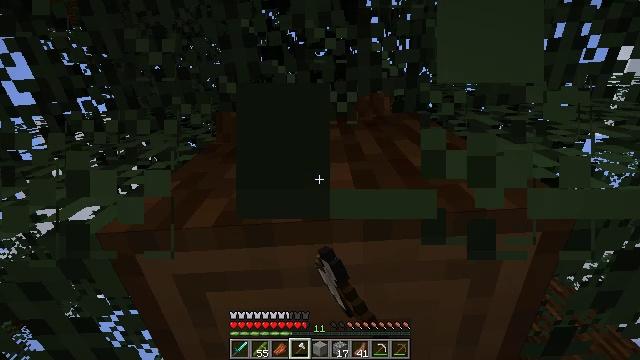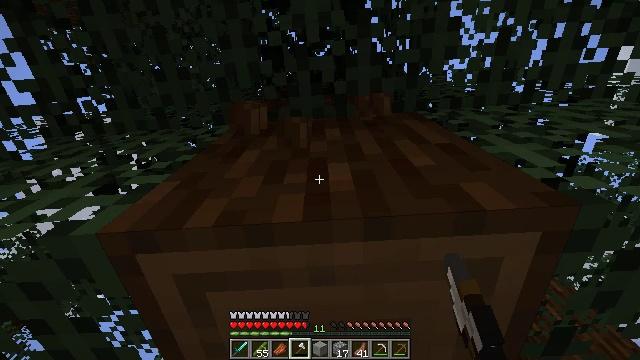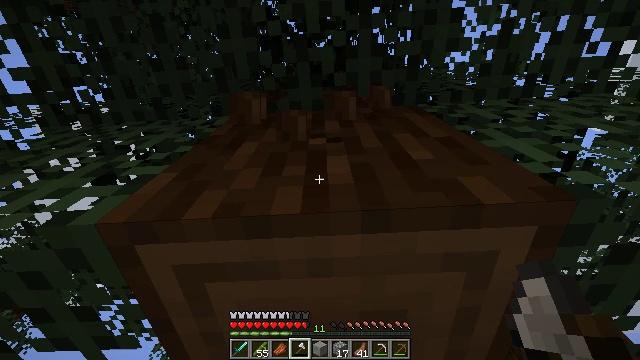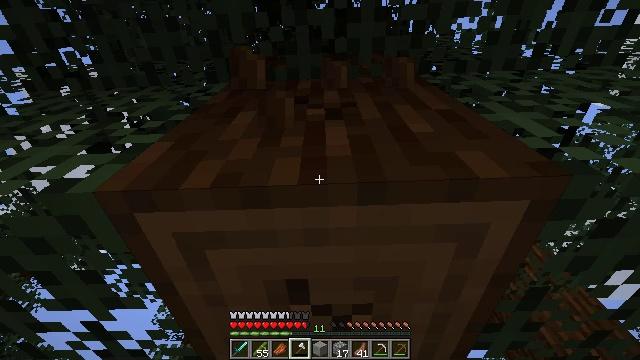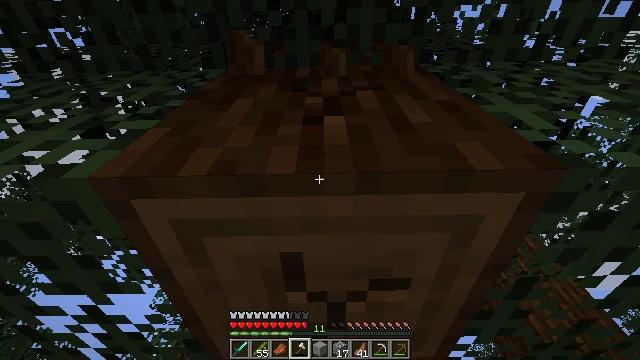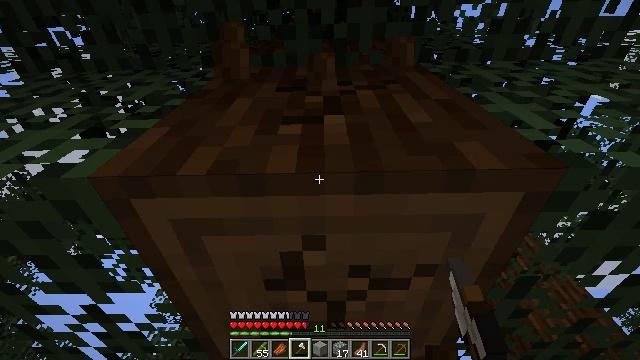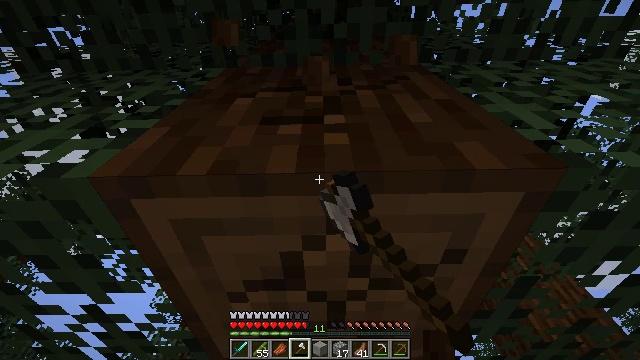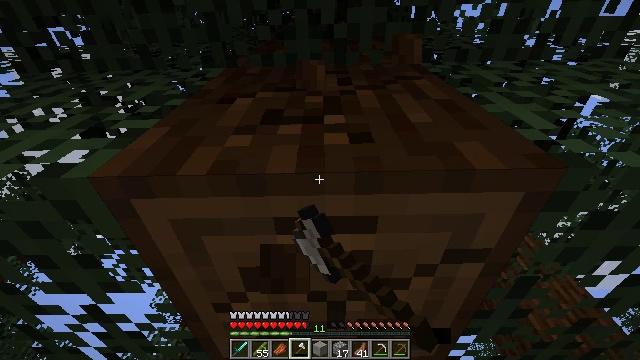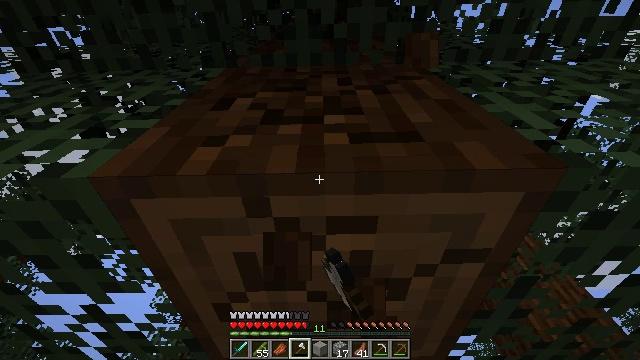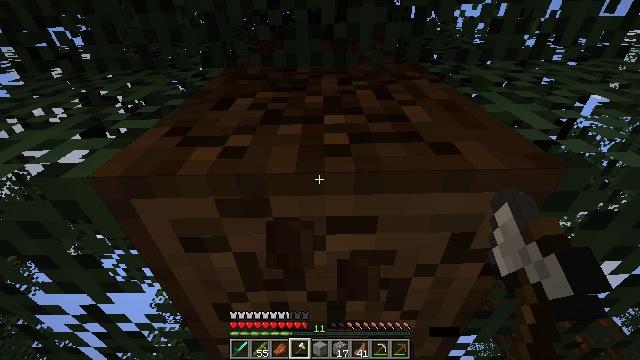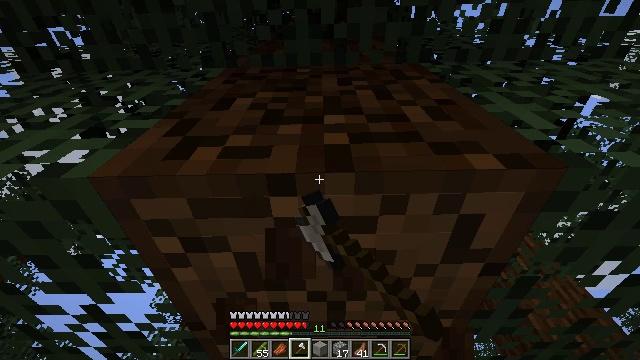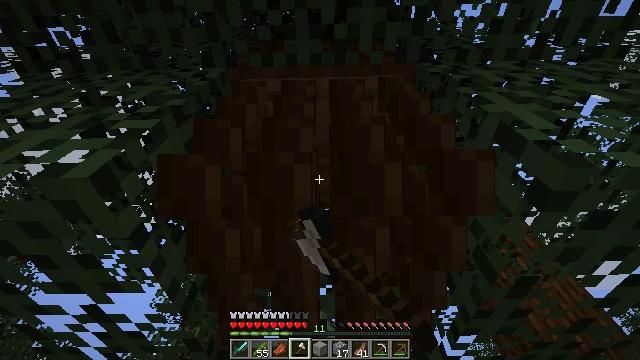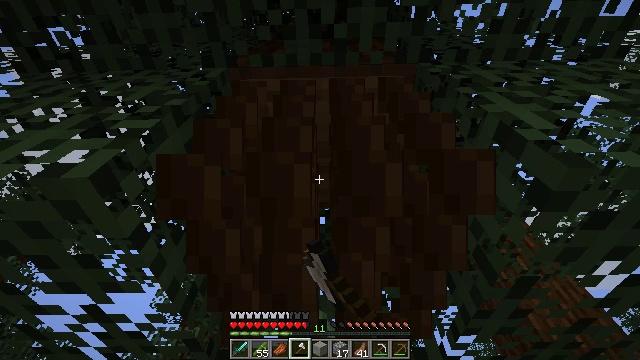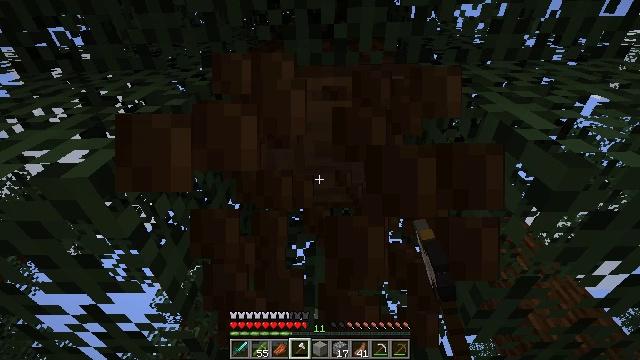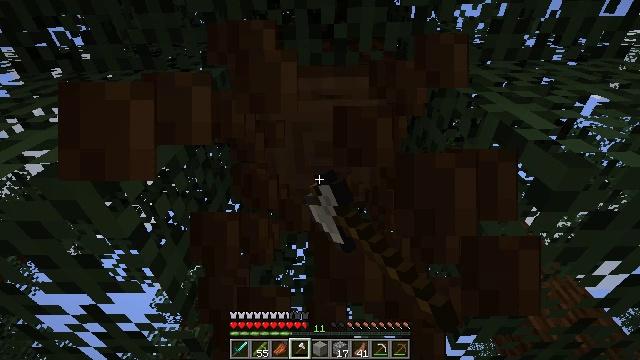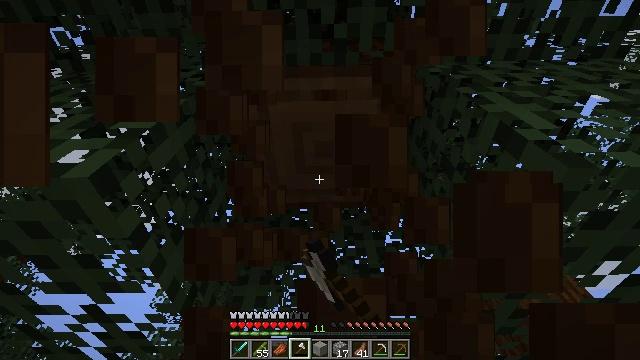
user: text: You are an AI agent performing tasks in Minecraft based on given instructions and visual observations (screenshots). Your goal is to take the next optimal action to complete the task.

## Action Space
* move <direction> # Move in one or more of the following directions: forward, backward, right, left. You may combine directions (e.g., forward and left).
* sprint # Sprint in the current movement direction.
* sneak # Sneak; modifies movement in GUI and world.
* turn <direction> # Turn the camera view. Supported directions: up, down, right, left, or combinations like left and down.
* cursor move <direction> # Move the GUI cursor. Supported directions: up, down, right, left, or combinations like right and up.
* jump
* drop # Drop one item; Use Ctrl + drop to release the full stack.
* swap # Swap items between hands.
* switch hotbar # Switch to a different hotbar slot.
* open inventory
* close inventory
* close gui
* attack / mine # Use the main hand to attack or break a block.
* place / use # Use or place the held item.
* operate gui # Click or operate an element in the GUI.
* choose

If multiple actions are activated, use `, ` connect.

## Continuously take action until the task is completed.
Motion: motion action
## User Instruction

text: Harvest the spruce log from a tree trunk.
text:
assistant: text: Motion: attack / mine
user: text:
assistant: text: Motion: turn down, attack / mine
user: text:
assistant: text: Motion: turn right and down, attack / mine
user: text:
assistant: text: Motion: turn right and down, attack / mine
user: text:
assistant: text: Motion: attack / mine
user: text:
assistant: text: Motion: attack / mine
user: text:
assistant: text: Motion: attack / mine
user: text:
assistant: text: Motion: attack / mine
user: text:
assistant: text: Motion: attack / mine
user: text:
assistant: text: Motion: attack / mine
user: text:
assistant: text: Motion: attack / mine
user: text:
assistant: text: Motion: attack / mine
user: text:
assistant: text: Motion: attack / mine
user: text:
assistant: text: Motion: attack / mine
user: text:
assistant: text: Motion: attack / mine
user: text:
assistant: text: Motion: attack / mine
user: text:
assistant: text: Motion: attack / mine
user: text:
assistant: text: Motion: no_op
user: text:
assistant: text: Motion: no_op
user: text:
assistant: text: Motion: move forward
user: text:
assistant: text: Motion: move forward, turn down
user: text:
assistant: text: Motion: move forward, turn down
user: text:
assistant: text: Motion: move forward, turn down, jump
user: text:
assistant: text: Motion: move forward, jump
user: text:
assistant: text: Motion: move forward, jump
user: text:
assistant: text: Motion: move forward, jump
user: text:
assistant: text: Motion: move forward
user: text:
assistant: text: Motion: move forward
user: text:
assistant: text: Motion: move forward, turn up
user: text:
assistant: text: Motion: move forward, turn up